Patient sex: M
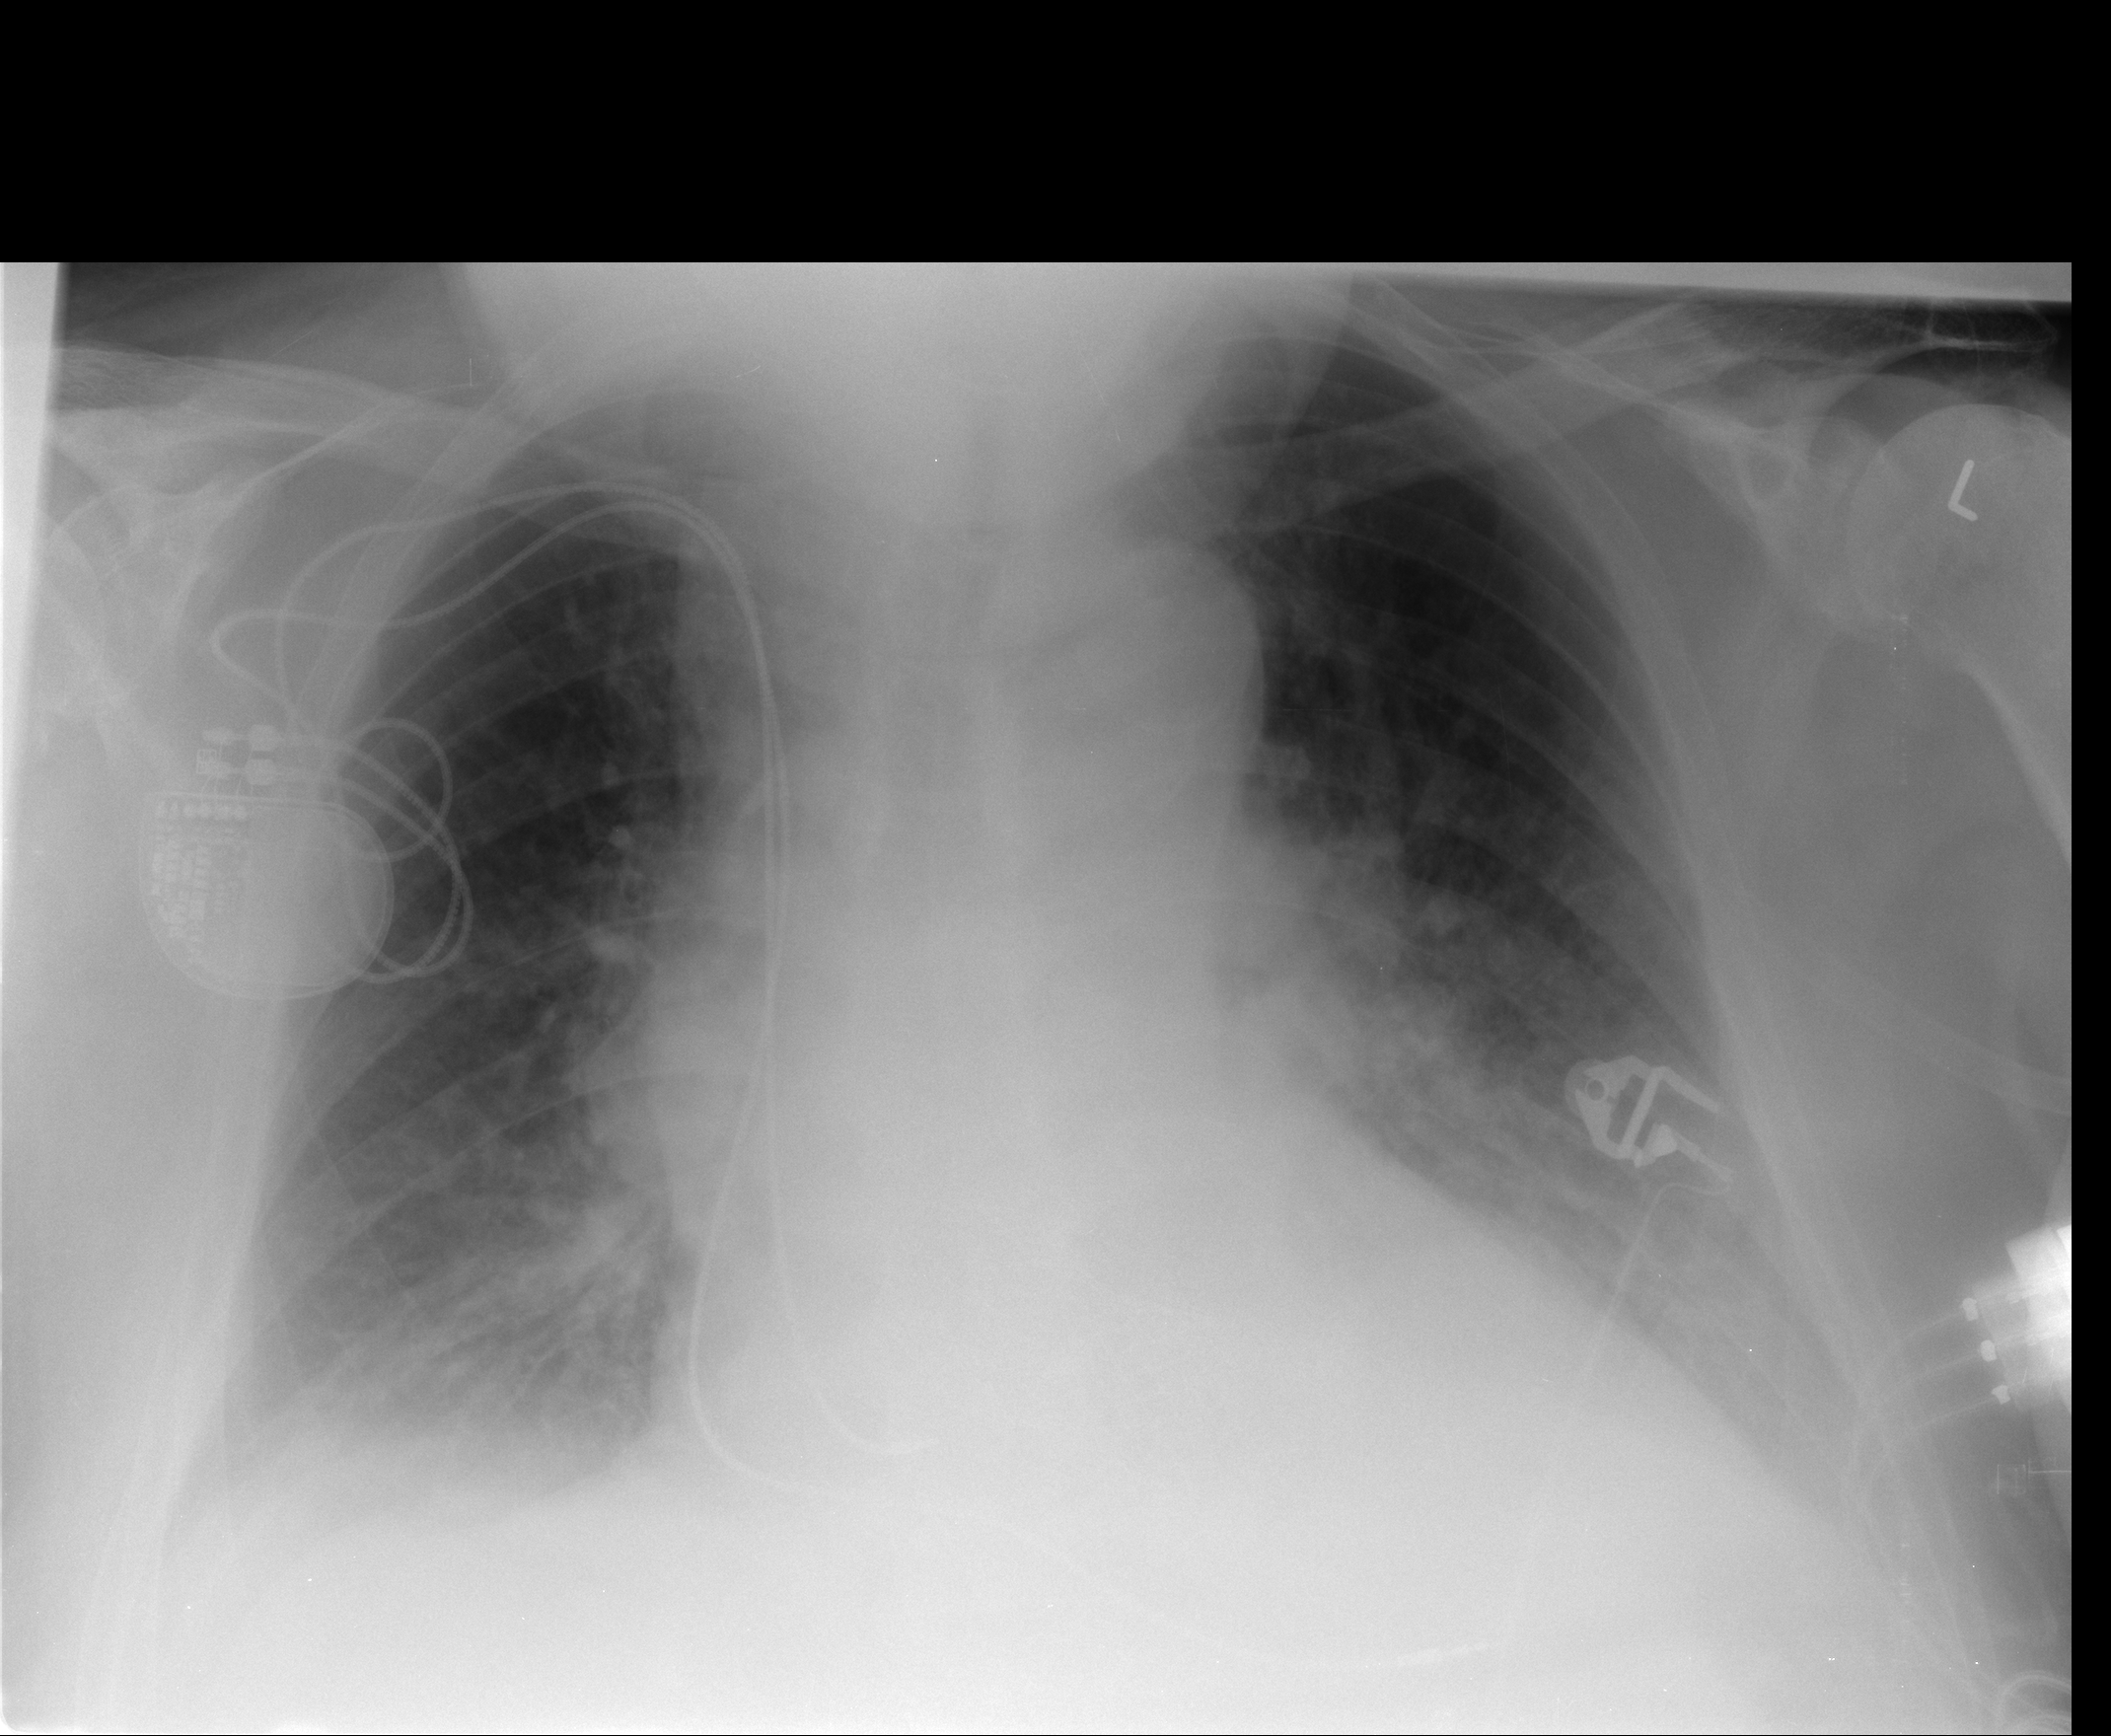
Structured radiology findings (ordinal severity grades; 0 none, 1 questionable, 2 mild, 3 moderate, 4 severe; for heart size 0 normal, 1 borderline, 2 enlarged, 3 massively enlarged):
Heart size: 2
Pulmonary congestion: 3
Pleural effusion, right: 2
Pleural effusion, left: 2
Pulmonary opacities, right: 2
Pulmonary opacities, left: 2
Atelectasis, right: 2
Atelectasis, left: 2